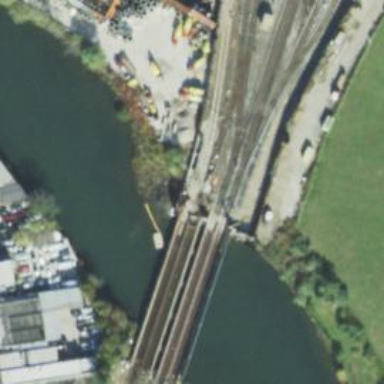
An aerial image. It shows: Bridge with electrified rail.